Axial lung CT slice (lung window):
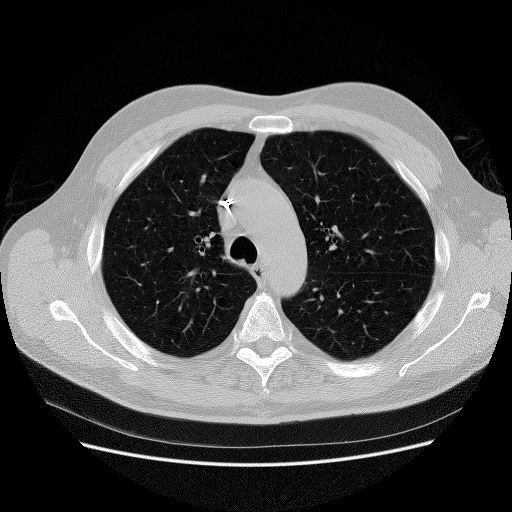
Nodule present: no